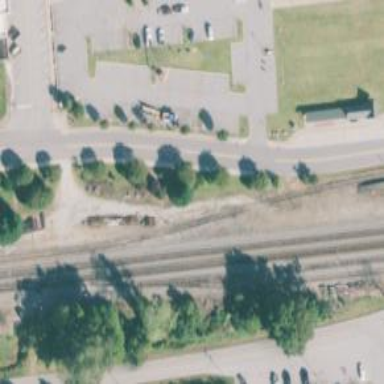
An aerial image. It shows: Railway level crossing.